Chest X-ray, PA view. Patient: 26 years old, sex F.
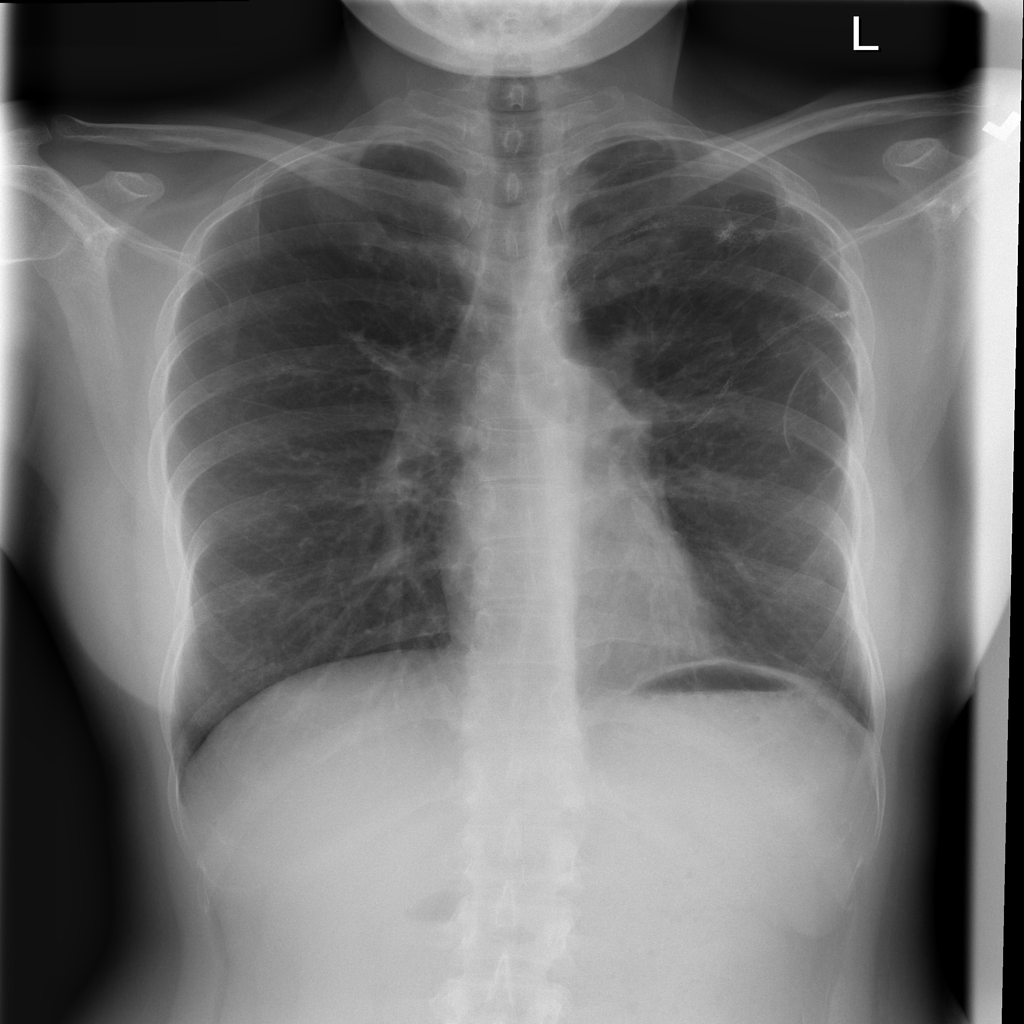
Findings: Pneumothorax